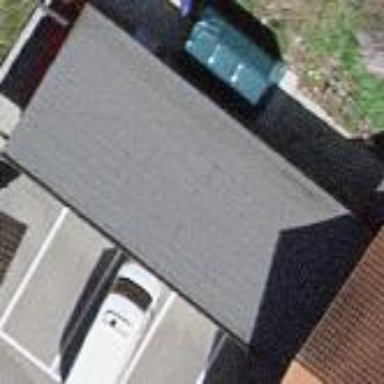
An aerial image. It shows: View of roof of building.